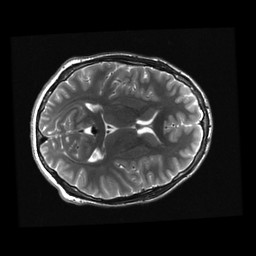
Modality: T2w
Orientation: axial
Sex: male
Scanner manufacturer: ge
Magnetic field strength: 3 T
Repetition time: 5 s
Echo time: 0.101 s